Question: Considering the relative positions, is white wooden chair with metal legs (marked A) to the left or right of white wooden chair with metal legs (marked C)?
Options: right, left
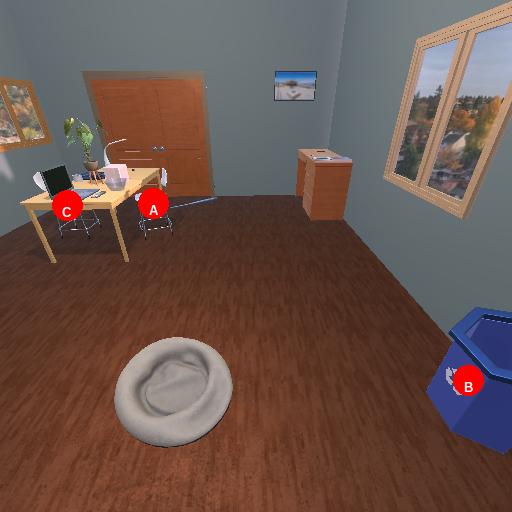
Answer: right